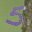
Label: 5